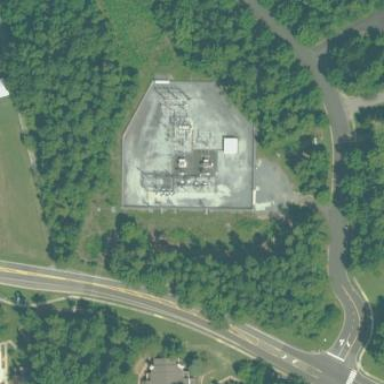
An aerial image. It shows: Distribution substation surrounded by fence.